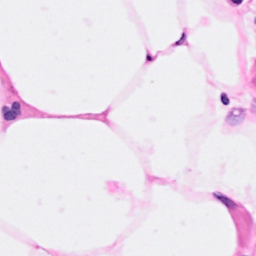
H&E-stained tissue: Breast